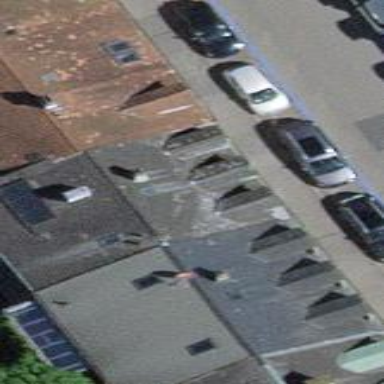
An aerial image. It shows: Terrace building.